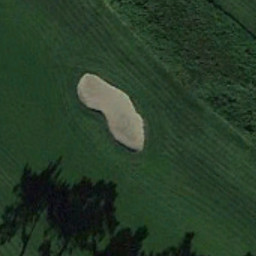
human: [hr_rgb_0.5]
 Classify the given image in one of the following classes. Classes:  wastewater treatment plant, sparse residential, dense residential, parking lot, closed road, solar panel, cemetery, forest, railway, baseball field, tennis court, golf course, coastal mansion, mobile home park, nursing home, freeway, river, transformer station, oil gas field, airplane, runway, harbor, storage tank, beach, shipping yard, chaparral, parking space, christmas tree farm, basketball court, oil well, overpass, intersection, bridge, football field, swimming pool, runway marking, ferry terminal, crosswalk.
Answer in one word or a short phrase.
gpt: golf course